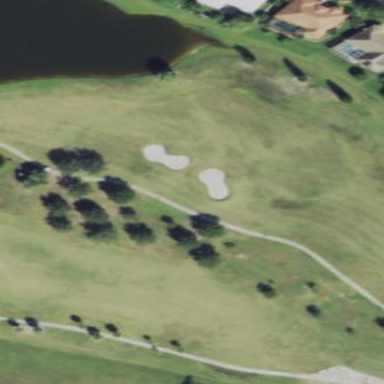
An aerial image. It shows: Golf fairway surrounded by grass.